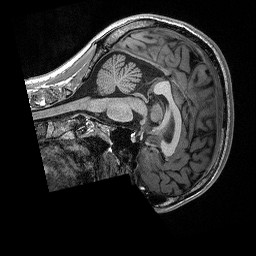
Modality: T1w
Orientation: sagittal
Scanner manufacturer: siemens
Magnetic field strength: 3 T
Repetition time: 2.3 s
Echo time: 0.00298 s